Question: I have a Nlog configuration that is basically this:
'''
<target type="Database" name="database" connectionstring="<working connection string>">
<commandText>insert into LogEntries ([Username], [Process], [TransactionCode], [WorkplaceId], [CreateDate], [Origin], [LogLevel], [Message], [Exception], [StackTrace]) values (@username, @process, @transactionCode, @workplaceId, @createDate, @origin, @logLevel, @message, @exception, @stackTrace);</commandText>
<parameter name="@username" layout="${event-context:item=username}"/>
<parameter name="@process" layout="${event-context:item=process}"/>
<parameter name="@transactionCode" layout="${event-context:item=transactionCode}"/>
<parameter name="@workplaceId" layout="${event-context:item=workplaceId}"/>
<parameter name="@createDate" layout="${date}"/>
<parameter name="@origin" layout="${callsite}"/>
<parameter name="@logLevel" layout="${level}"/>
<parameter name="@message" layout="${message}"/>
<parameter name="@exception" layout="${exception:format=message}"/>
<parameter name="@stackTrace" layout="${onexception: ${stacktrace}}"/>
</target>
'''
The logging basically works, and the standard Nlog items are successfully written to the database, but the event-context items are written like empty string in the database.
I already checked the Properties item on the eventInfo object and it is filled correctly.

Anyone an idea on what I am missing? I am out of ideas of what it could be.
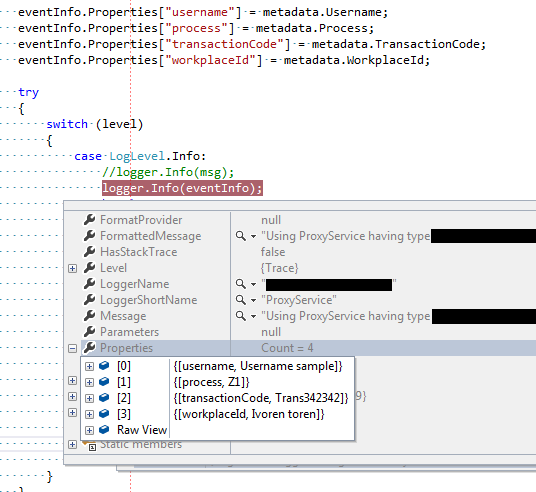
Answer: As it turned out, it was a bug (or a feature) in NLog. When writing to a 'target' in NLog asynchronously the original 'LogEventInfo' that is written is added to the 'Parameters' collection of a new 'LogEventInfo', thus the 'Properties' collection where the '{event-context}' gets its values from is empty (because it is a new object). Resulting in the empty strings written to the database.
So, in order to solve this I added this function to << NLog 2.1 Source >>\Targets\Target.cs:
'''
private void MergeEventProperties(LogEventInfo logEvent)
{
foreach (var item in logEvent.Parameters)
{
if (item.GetType() == typeof(LogEventInfo))
{
foreach (var propertyItem in ((LogEventInfo)item).Properties)
{
logEvent.Properties.Remove(propertyItem.Key);
logEvent.Properties.Add(propertyItem);
}
}
}
}
'''
Then in the function 'protected virtual void Write(AsyncLogEventInfo logEvent)' I changed this code
'''
try
{
this.Write(logEvent.LogEvent);
logEvent.Continuation(null);
}
'''
into this:
'''
try
{
MergeEventProperties(logEvent.LogEvent);
this.Write(logEvent.LogEvent);
logEvent.Continuation(null);
}
'''
After that, my values were written to the database.
I hope it helps other people who are having this issue.